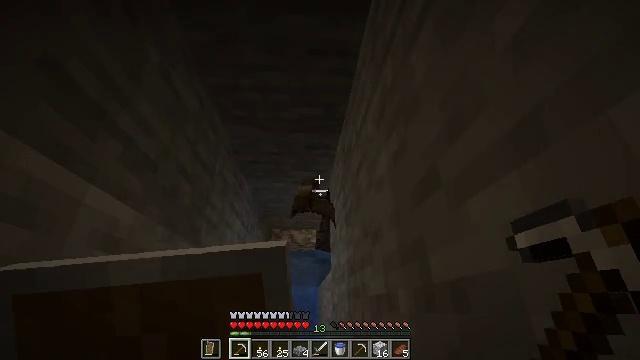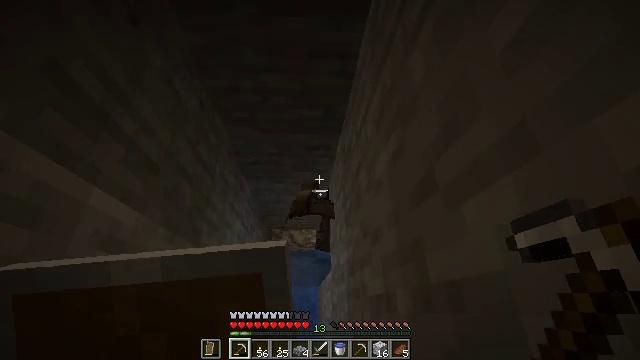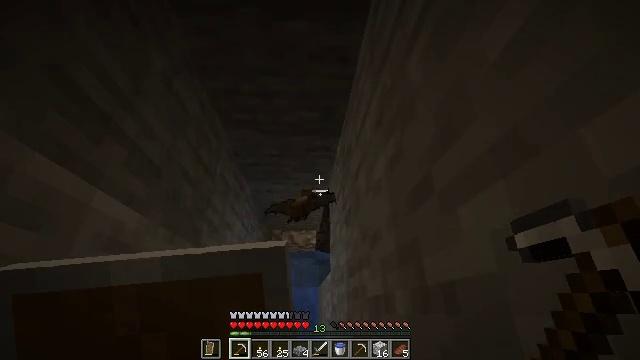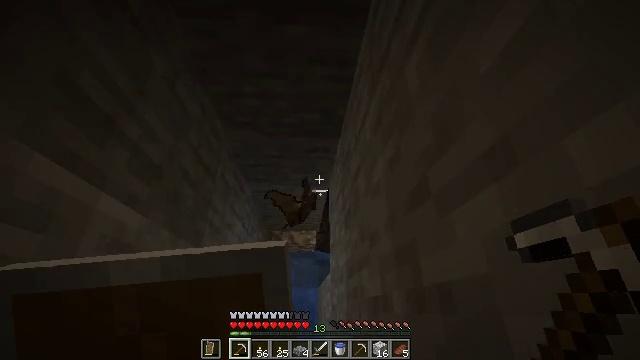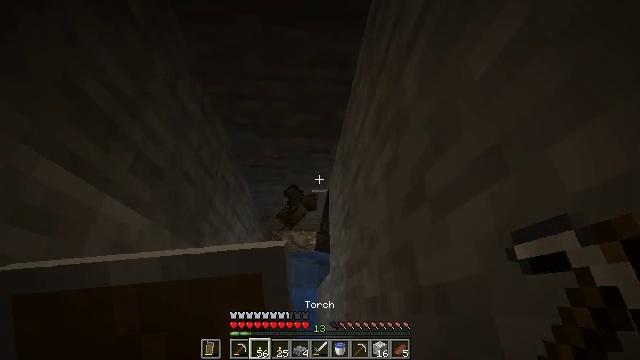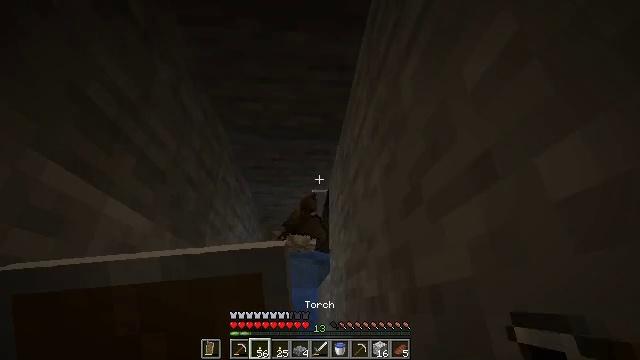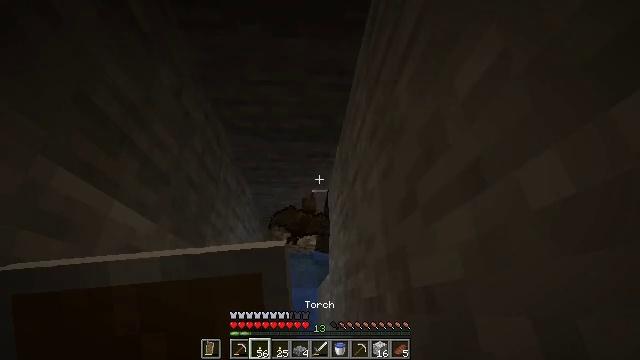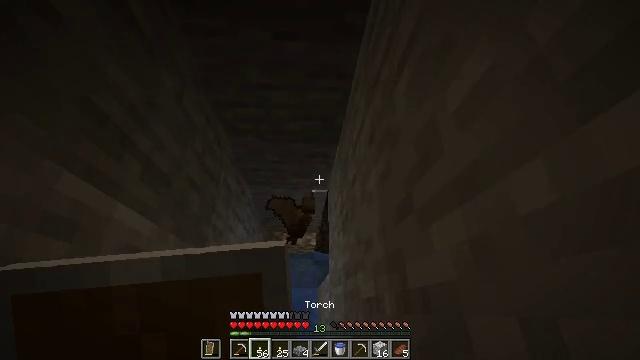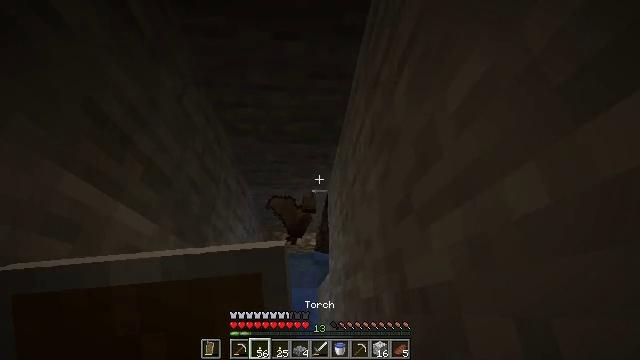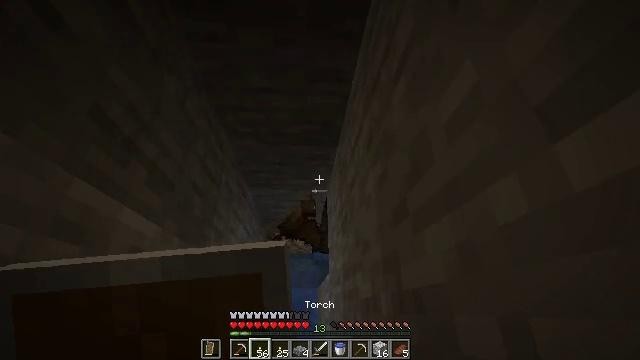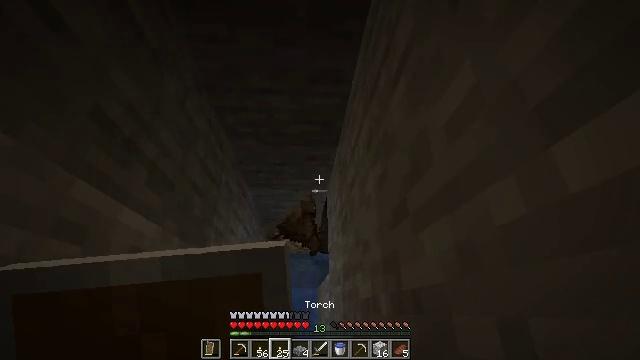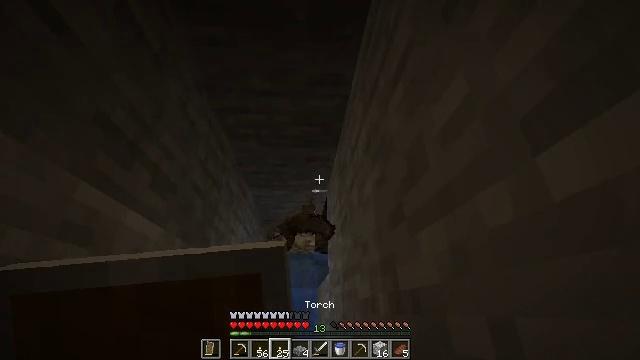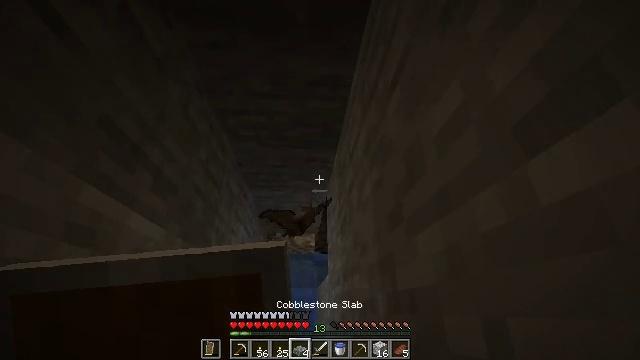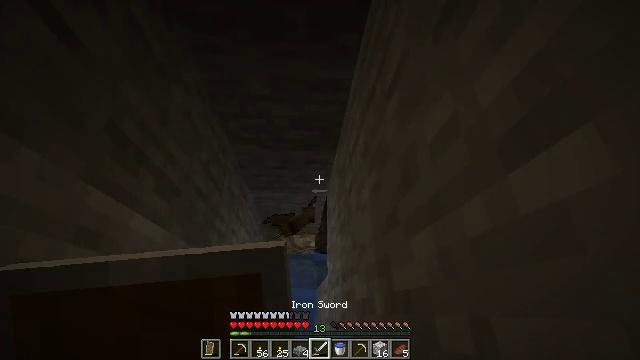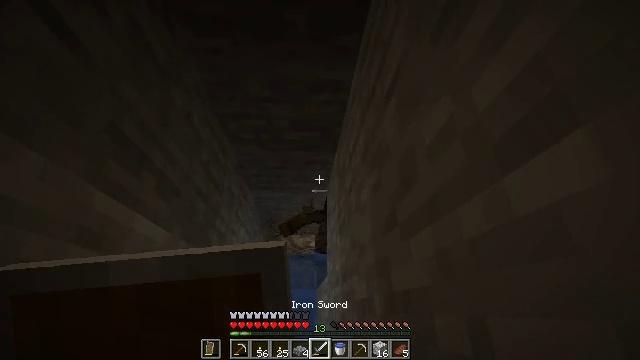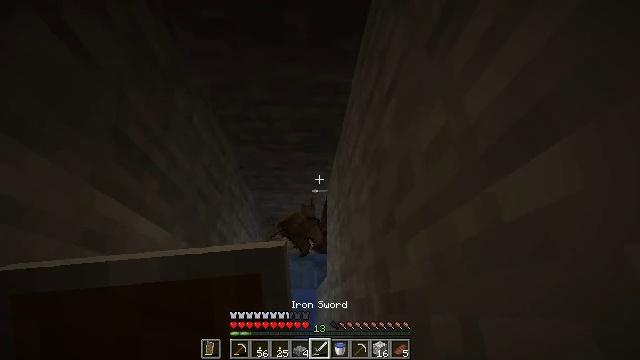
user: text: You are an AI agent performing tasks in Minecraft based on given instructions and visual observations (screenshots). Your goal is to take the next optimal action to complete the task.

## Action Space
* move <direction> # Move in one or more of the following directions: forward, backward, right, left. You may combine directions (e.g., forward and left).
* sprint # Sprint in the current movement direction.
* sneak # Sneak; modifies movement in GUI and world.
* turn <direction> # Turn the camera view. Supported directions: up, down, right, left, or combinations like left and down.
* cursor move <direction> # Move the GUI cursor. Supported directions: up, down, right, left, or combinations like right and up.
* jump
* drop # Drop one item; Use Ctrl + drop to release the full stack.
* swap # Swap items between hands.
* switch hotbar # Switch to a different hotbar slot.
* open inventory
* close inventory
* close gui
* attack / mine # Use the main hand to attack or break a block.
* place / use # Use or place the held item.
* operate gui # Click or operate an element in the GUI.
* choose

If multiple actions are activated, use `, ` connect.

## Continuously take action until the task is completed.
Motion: motion action
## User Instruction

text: Hunt bats in caves.
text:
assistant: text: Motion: no_op
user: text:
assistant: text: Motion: no_op
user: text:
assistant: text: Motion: no_op
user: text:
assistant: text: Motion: no_op
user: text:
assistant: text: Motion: no_op
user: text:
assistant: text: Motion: no_op
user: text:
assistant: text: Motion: no_op
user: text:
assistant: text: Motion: no_op
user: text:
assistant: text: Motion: no_op
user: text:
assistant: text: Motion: no_op
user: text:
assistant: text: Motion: no_op
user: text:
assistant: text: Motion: no_op
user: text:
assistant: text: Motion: no_op
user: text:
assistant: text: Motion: no_op
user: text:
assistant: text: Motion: no_op
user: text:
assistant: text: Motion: no_op
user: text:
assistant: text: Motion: no_op
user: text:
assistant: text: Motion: no_op
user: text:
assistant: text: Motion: no_op
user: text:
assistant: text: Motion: no_op
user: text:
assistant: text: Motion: move forward
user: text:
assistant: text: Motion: move forward
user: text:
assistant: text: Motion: move forward
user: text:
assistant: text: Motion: move forward, turn left
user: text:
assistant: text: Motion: move forward, turn left
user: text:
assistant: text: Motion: move forward, turn left
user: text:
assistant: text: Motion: move forward
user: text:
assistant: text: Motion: move forward
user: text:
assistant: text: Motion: move forward
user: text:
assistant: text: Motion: move forward